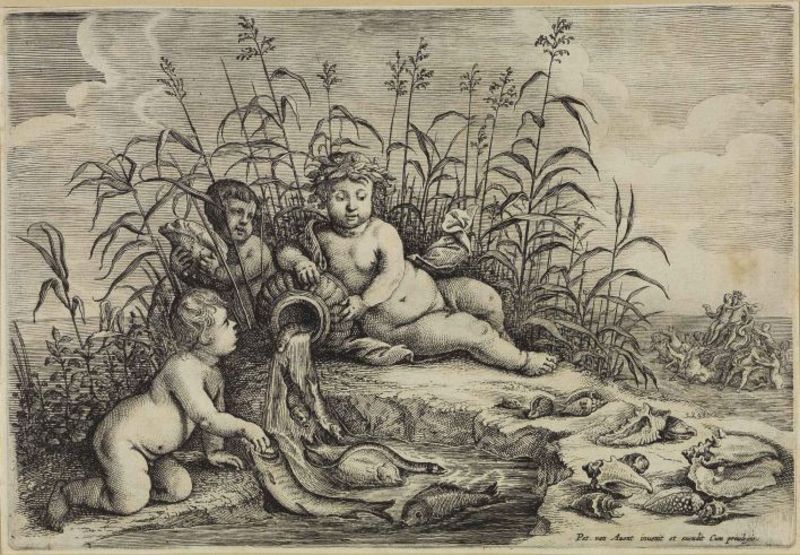
Titel: Das Wasser
Künstler: Wenzel Hollar
Standort: Karlsruhe
Institution: Staatliche Kunsthalle Karlsruhe
Schlagwörter: crowd, men, people, women, black, face, hair, print, pot, vase, flower, angel, angels, cloud, clouds, heaven, naked, nude, sky, lake, nature, ocean, sand, sea, shore, water, horizon, boy, child, grass, reeds, river, garden, plants, drawing, black and white, realist, animals, snakes, beach, dead, children, cherub, leaves, music, fountain, ground, pencil, horse, pond, fish, pearl, play, seaside, charcoal, baby, shell, shells, jug, pitcher, boys, snake, babies, wheat, pouring, fat, croud, belly, mwn, sky', shel, clam, hidden, mermaid, poseidon, innocent, shellfish, eel, reed, gravure, chubby, snail, gravur, naed, crabs, sea shells, foundtain